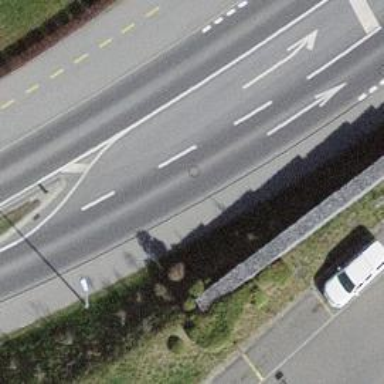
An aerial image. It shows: Primary highway with asphalt surface. There is separate track on the right for cyclists.